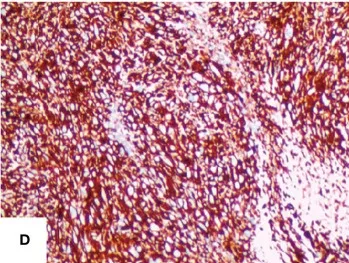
Histopathological assessment of tumor tissue. CK positive.
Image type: pathology (immunostaining)